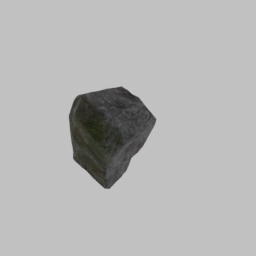
Label: nature